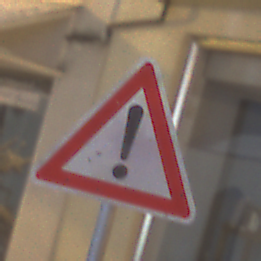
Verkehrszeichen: Gefahrenstelle
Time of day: Night
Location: Outdoor (Urban)
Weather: Overcast
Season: Winter
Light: Artificial